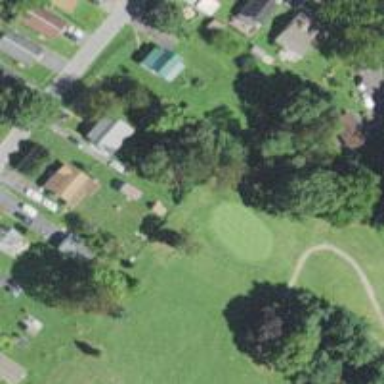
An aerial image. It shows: Golf hole.